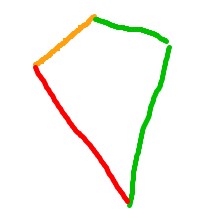
Shape: kite